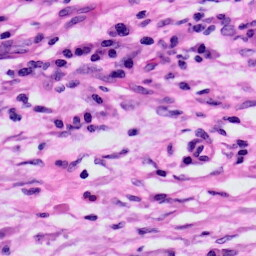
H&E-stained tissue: Skin